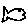
Label: fish